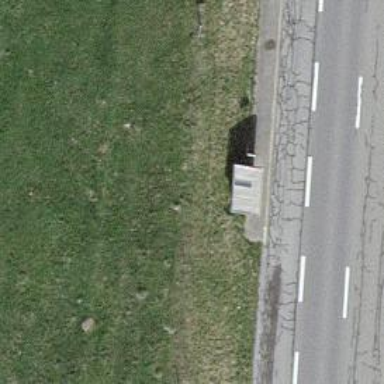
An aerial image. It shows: Bus stop with platform for public transport.